Aerial crown-view tile of a tropical tree (Barro Colorado Island, Panama), acquired 20250124:
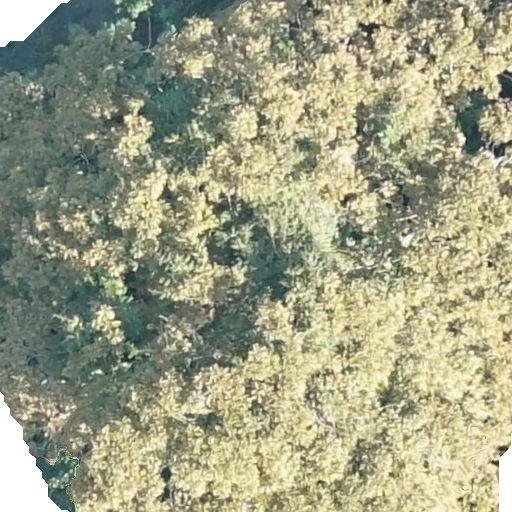
Species: Dipteryx oleifera
GBIF accepted scientific name: Dipteryx oleifera
Crown area: 507.993 m²